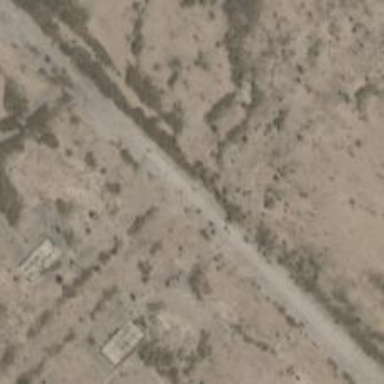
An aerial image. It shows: Track road.